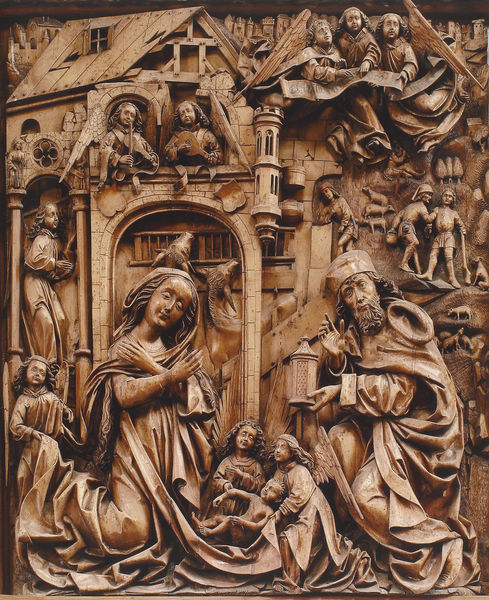
Titel: Kefermarkt, Hochaltar der Pfarrkirche St. Wolfgang
Künstler: Meister von Kefermarkt
Standort: Kefermarkt, Pfarrkirche St. Wolfgang (EU - AUT)
Schlagwörter: gott, himmel, umhang, menschen, holz, lampe, säule, dach, haus, schleier, hochformat, rock, bibel, häuser, kirche, figur, kind, leuchte, musiker, engel, relief, arbeiten, baby, figuren, musizieren, kerze, glaube, knien, beten, altar, schnitzerei, christus, jesus, kniend, maria, petrus, altarbild, holzbild, josef, joseph, jesuskind, trompete, schnitzaltar, holzkunst, stifterfiguren, christi geburt, maria geburt, ferst, jesuskid, rock umhang, kirche menschen